Question: I would like to create a password generation apps using Shiny. The apps outlook, ui.R and server.R script are attached.
My problem is that, when i fixed the length of pw and press update view, it do not generate a new pw. while when i change the length to 5 then back to 4, new pw will be generated.
Secondly, how can i enlarge the output pw in mainPanel
Thanks

ui.R
'''
library(shiny)
shinyUI(fluidPage(
#Application title
titlePanel("Password Generation apps"),
#Sidebar with controls length of password
sidebarLayout(
sidebarPanel(
numericInput(inputId = "num",
label = h3("Length of password"),
value = 4,
min = 4, max = NA,
step = 1),
submitButton("New Password")
),
mainPanel(
textOutput('pw')
)
)
))
'''
server.R
'''
library(shiny)
shinyServer(function(input, output){
password <- function(n){
A <- LETTERS[1:26]
B <- letters[1:26]
C <- seq(0,9)
ascii <- rawToChar(as.raw(0:127), multiple=TRUE)
D <- ascii[grepl('[[:punct:]]', ascii)][c(1:23,25:32)]
All <- c(A, B, C, D)
list <- list()
list[[1]] <- A
list[[2]] <- B
list[[3]] <- C
list[[4]] <- D
names(list) <- c("A","B","C","D")
first <- sample(names(list), replace=FALSE, 4)
pw <- vector(length=n)
pw[1] <- sample(list[[first[1]]],1)
pw[2] <- sample(list[[first[2]]],1)
pw[3] <- sample(list[[first[3]]],1)
pw[4] <- sample(list[[first[4]]],1)
if (n==4){
pw <- paste(pw, collapse="")
} else{
for (i in 5:n){
pw[i] <- sample(All, 1)
}
pw <- paste(pw, collapse="")
}
return(noquote(pw))
}
output$pw <- renderPrint({
n <- input$num
password(n)
})
})
'''
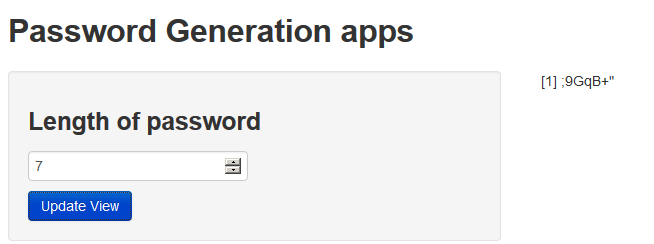
Answer: Is this what you want? you should use 'actionButton' instead, they are more flexible than 'submitButton'
'''
rm(list = ls())
library(shiny)
password <- function(n){
A <- LETTERS[1:26]
B <- letters[1:26]
C <- seq(0,9)
ascii <- rawToChar(as.raw(0:127), multiple=TRUE)
D <- ascii[grepl('[[:punct:]]', ascii)][c(1:23,25:32)]
All <- c(A, B, C, D)
list <- list()
list[[1]] <- A
list[[2]] <- B
list[[3]] <- C
list[[4]] <- D
names(list) <- c("A","B","C","D")
first <- sample(names(list), replace=FALSE, 4)
pw <- vector(length=n)
pw[1] <- sample(list[[first[1]]],1)
pw[2] <- sample(list[[first[2]]],1)
pw[3] <- sample(list[[first[3]]],1)
pw[4] <- sample(list[[first[4]]],1)
if (n==4){
pw <- paste(pw, collapse="")
} else{
for (i in 5:n){
pw[i] <- sample(All, 1)
}
pw <- paste(pw, collapse="")
}
return(noquote(pw))
}
shinyServer(function(input, output,session) {
my_password <- reactive ({
if(input$button == 0)
{
return()
}
isolate({
n <- input$num
password(n)
})
})
output$pw <- renderPrint({my_password()})
})
'''
'''
rm(list = ls())
library(shiny)
shinyUI(
fluidPage(
#Application title
titlePanel("Password Generation apps"),
#Sidebar with controls length of password
sidebarLayout(
sidebarPanel(
numericInput("num",
label = h3("Length of password"),
value = 4,
min = 4, max = NA,
step = 1),
actionButton("button", "Get Data")
),
mainPanel(
textOutput('pw')
)
)
)
)
'''